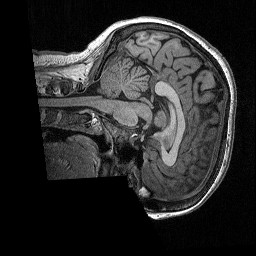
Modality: T1w
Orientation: sagittal
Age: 35
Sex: female
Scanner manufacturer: siemens
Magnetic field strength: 3 T
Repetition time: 2.3 s
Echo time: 0.00298 s